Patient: sex M, age 57
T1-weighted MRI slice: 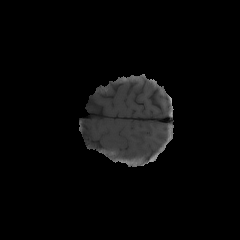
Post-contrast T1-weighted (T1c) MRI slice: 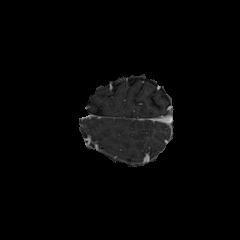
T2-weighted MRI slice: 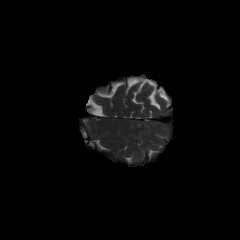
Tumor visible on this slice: no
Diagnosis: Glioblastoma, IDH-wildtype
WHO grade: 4